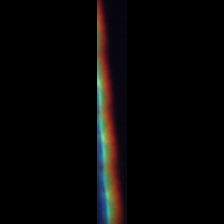
Taxon: Psuedo-nitzschia
Group: Diatoms